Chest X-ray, PA view. Patient: 42 years old, sex M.
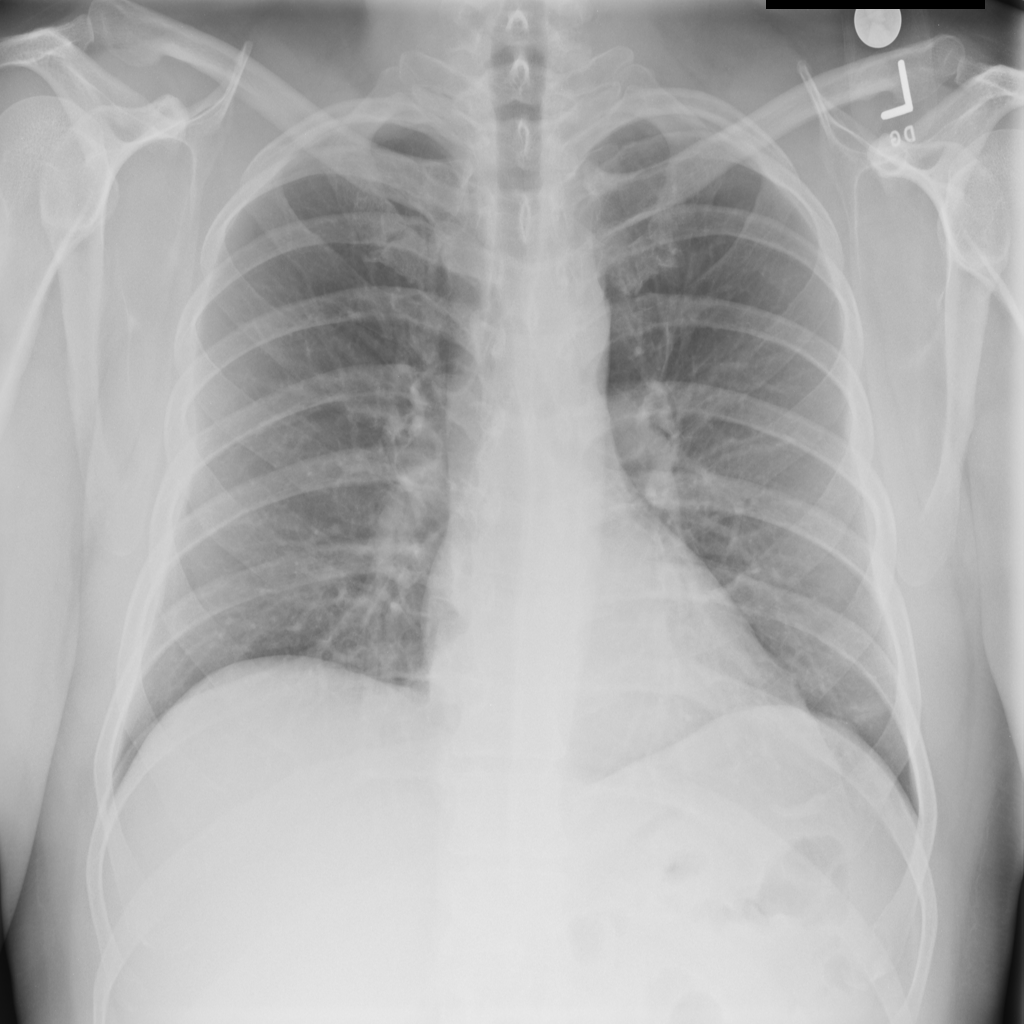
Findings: No Finding